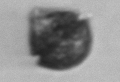
Label: Scrippsiella